Field crop: maize
Growth stage: 2
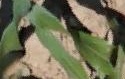
Species: maize